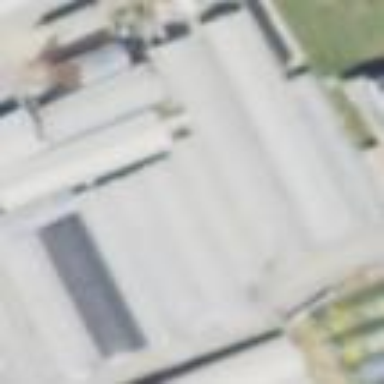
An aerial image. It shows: Greenhouse.